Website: apple-inc
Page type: account-selection
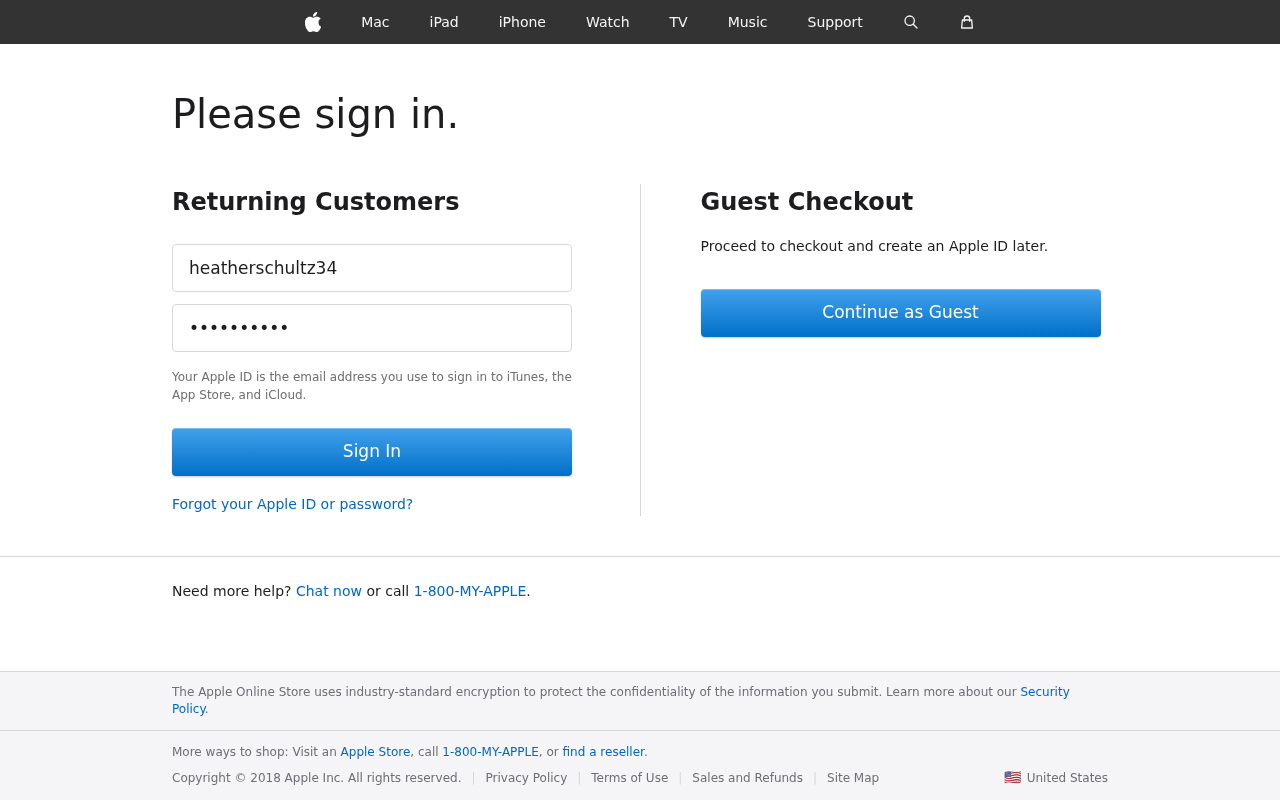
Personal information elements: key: PII_LOGIN_USERNAME
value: heatherschultz34